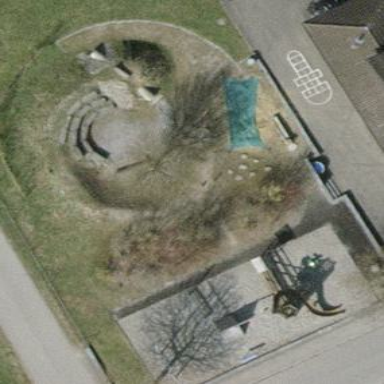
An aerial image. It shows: Playground area for leisure activities on the land.